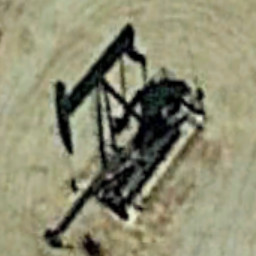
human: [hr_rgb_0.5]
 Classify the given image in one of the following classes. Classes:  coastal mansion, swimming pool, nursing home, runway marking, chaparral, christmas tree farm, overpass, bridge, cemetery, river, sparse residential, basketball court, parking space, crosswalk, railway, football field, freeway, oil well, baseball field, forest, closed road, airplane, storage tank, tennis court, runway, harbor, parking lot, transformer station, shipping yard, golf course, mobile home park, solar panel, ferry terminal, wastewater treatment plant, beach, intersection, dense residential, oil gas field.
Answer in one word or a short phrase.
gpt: oil well